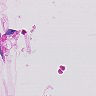
Metastatic tissue present: no